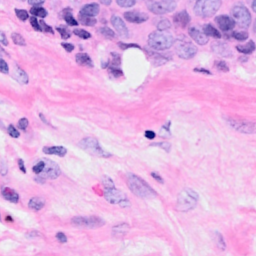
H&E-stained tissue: Breast